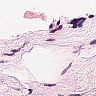
Metastatic tissue present: no